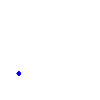
Particle: kaon